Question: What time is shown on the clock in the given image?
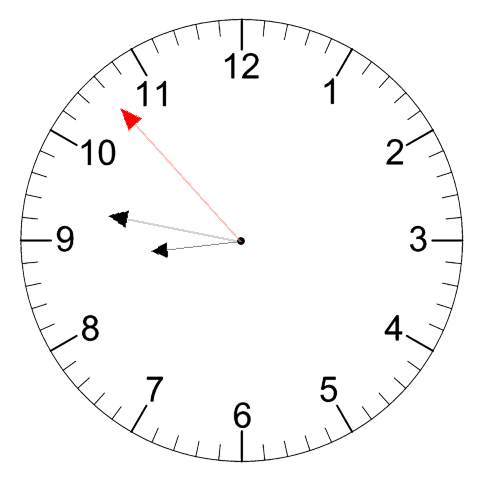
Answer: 08:46:53